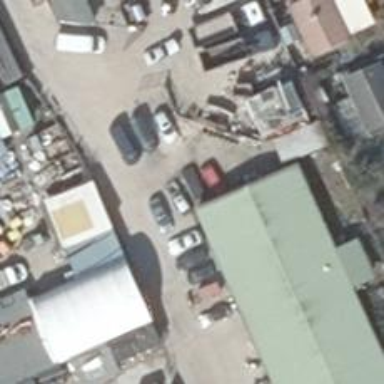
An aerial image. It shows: Car repair shop.